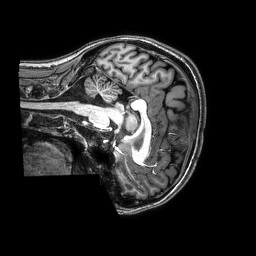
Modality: T1w
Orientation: sagittal
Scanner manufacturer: philips
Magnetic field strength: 3 T
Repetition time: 0.008 s
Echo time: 0.003573 s